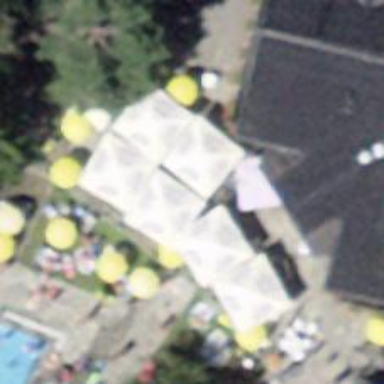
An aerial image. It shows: Outdoor seating area for leisure.